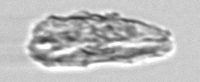
Label: detritus_transparent